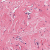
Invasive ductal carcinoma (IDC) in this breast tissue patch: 0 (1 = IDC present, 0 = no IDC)